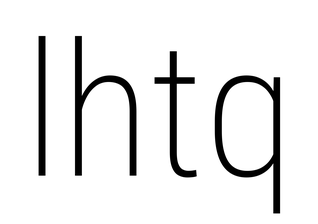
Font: Roboto_Condensed_ExtraLight